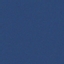
Land use / land cover class: SeaLake